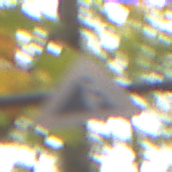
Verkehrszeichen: SteinschlagLinks
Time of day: MorningAfternoon
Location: Outdoor (Nature)
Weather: Overcast
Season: Autumn
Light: Natural